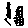
Label: zigzag